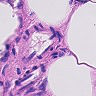
Metastatic tissue present: no